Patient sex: F
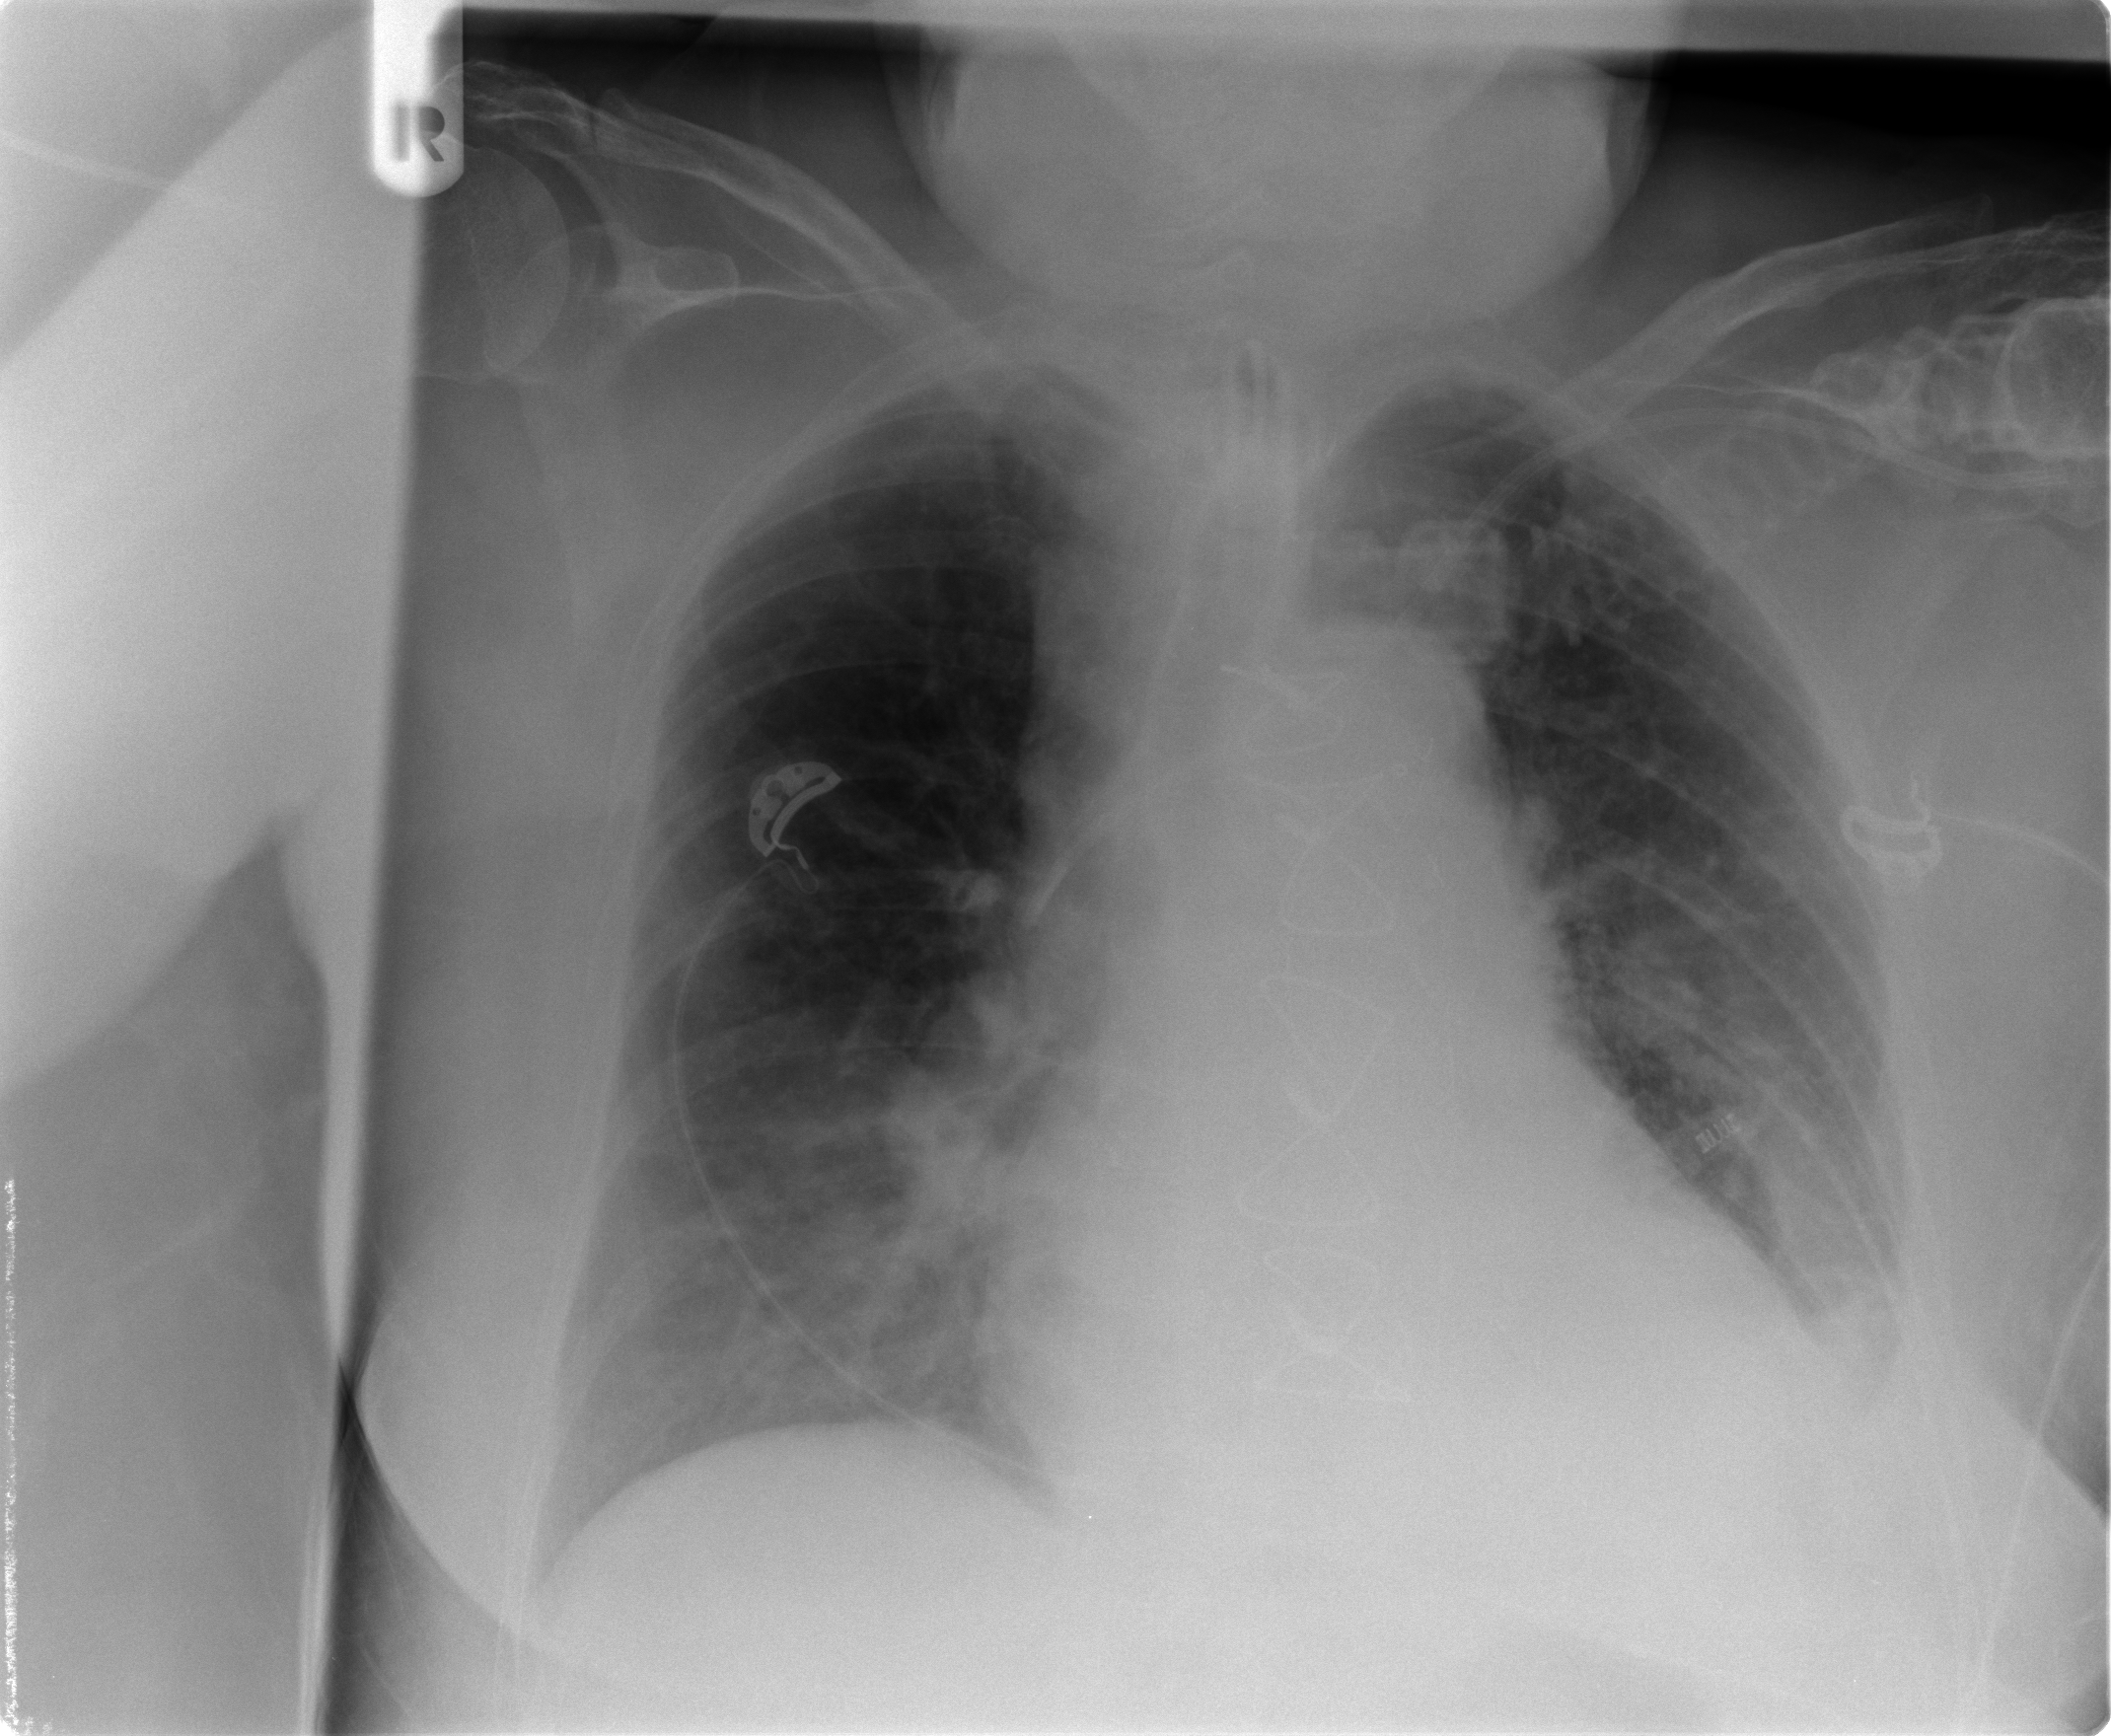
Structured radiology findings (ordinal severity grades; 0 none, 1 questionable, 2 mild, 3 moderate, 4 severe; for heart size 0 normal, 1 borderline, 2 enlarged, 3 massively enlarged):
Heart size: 2
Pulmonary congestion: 2
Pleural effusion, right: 0
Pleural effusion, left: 2
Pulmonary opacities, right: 1
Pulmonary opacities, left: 2
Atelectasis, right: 2
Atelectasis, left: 2